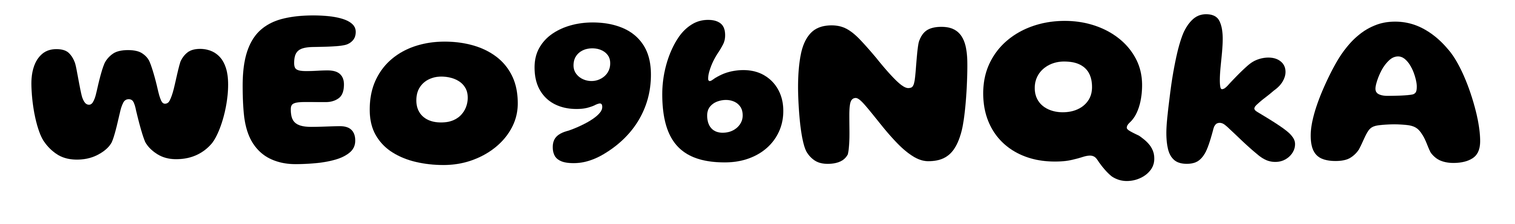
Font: Gluten_Bold